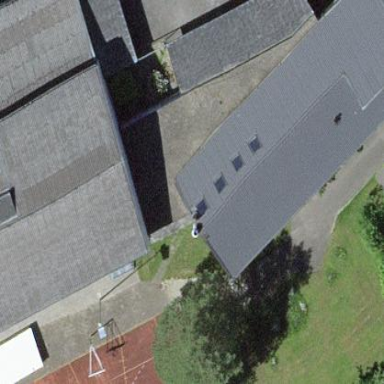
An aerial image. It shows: School building.